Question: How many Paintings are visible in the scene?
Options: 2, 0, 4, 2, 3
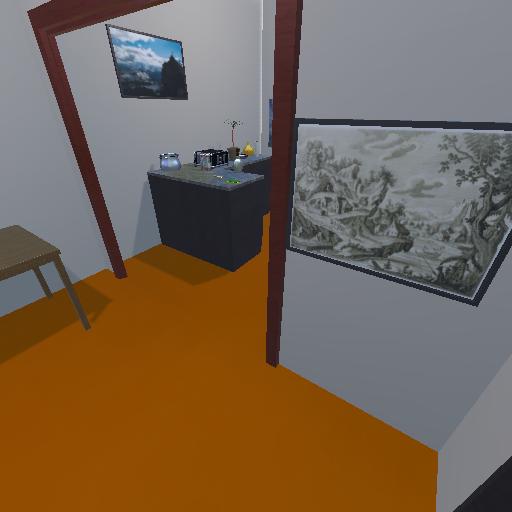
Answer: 2